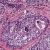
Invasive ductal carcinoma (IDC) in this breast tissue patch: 1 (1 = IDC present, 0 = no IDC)